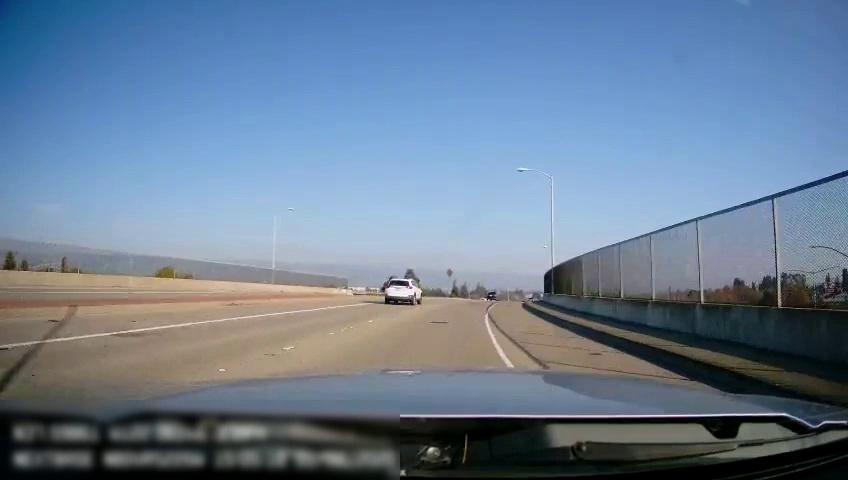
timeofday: Day
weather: Sunny
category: Drivable Space
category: Vehicles | SUV
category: Vehicles | Car
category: Lanes | Alternate Lane
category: Lanes | Current Lane
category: Lanes | Alternate Lane